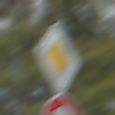
Verkehrszeichen: Vorfahrtsstrasse
Zusatzzeichen unten: Geschwindigkeit50
Umgebung: Outdoor, Suburban
Tageszeit: MorningAfternoon
Wetter: PartlyCloudy
Licht: Natural
Jahreszeit: NotSpecified
Kontrast: HighContrast